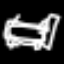
Label: bed